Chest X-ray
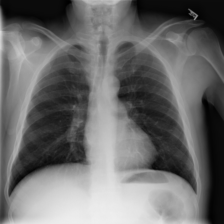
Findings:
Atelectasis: negative
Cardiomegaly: negative
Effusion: negative
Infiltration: negative
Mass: negative
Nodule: negative
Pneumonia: negative
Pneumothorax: negative
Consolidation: negative
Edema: negative
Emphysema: negative
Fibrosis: negative
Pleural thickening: negative
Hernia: negative